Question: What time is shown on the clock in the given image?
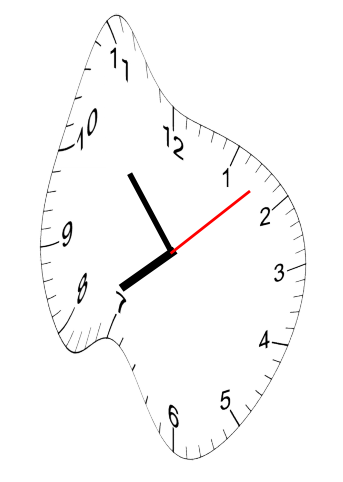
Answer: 07:53:08